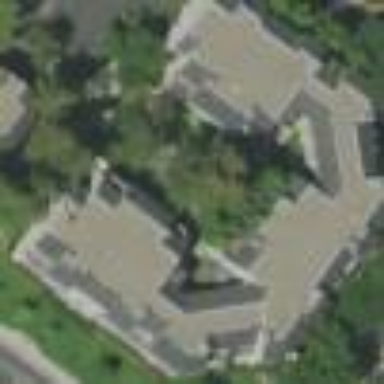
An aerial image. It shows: Image showing building with apartments.